Question: Before I start I will categorically state I have searched for an answer both here and on Google but no solutions have worked for me. I have tried display: table-cell, inline-block, all types of overflow but nothing is working.
My sidebar will 99% of the time be longer than the content. I would just set a min-height, however I have 3 different sidebars depending on what user is logged in. One is about 4 x longer than the other 2, so setting heights wouldn't work.
'''
<div class="container">
<?php include ('sidebar.php'); ?>
<div class="content">
content
</div>
</div>
'''
My CSS currently:
'''
.container {
width: 1210px;
background: #<?php echo $contentbgcolor; ?>; /* content bg colour */
margin-left: auto;
border-bottom: 1px solid #000;
border-right:1px solid #000;
border-left:1px solid #000;
margin-right: auto;
overflow: auto;
}
.content {
padding: 10px;
float:left;
}
.sidebar {
width: 250px;
overflow: auto;
position: absolute;
float:left;
padding: 10px 0px 0px 10px;
}
'''

Would appreciate any assistance.
Full HTML example:
'''
<div class="container">
<div class="sidebar">
<!-- Time Sidebox -->
<div class="sidebarBoxHeader">
Metropolis Time
</div>
<div class="sidebarBox">
<div id="clock" style="text-align:center; font-weight: bold; font-size: 18px;"></div><div style="text-align:center;">Sunday 5th April</div>
</div>
<!-- End time sidebox -->
<!-- Current game sidebox -->
<div class="sidebarBoxTitle">
Current Game(s)
</div>
<div class="sidebarBox" align="center">
<div align='center'>No games currently.</div>
<div style="margin-top: 10px;"><a href="sched_sunday.php"><i class="fa fa-external-link"></i> View today's schedule</a></div>
</div>
<!-- end current game box -->
<!-- Current game sidebox -->
<div class="sidebarBoxTitle">
Staff on Duty
</div>
<div class="sidebarBox" align="center">
<div align='center'>No staff on duty.</div><div style="margin-top: 10px;"><a href="roster.php"><i class="fa fa-external-link"></i> View full staff roster</a></div>
</div>
<!-- end current game box -->
<!-- Start Links Sidebox -->
<div class="sidebarBoxTitle">
Dashboard
</div>
<div class="sidebarBox borderBottom">
<ol style="list-style: none; display: inline; -webkit-padding-start: 0px;">
<li><a href="adm_index.php"><i class="fa fa-home"></i> Admin Home</a></li>
<li><a href="adm_games.php"><i class="fa fa-gamepad"></i> Game Management</a></li>
<li style="padding: 5px 0px 5px 0px;"><b>Schedule Options</b></li>
<li><a href="adm_customize.php"><i class="fa fa-paint-brush"></i> Customize Schedule</a>
<li><a href="adm_pages.php"><i class="fa fa-pencil"></i> Edit Pages</a></li>
<li style="padding: 5px 0px 5px 0px;"><b>Event Management</b></li>
<li><a href="adm_sched_events.php"><i class="fa fa-trophy"></i> Manage Events</a>
<li><a href="adm_events_new.php"><i class="fa fa-plus-circle"></i> Add New Event</a>
<li style="padding: 5px 0px 5px 0px;"><b>Staff Management</b></li>
<li><a href="adm_staff.php"><i class="fa fa-users"></i> Staff Management</a></li>
<li><a href="adm_staff_roster.php"><i class="fa fa-calendar"></i> Roster Management</a></li>
<li><a href="adm_sponsor.php"><i class="fa fa-link"></i> Sponsor Management</a></li>
<li style="padding: 5px 0px 5px 0px;"><b>Administration</b></li>
<li><a href="admin_users.php"><i class="fa fa-users"></i> User Management</a></li>
<li><a href="admin_permissions.php"><i class="fa fa-cogs"></i> Permission Groups</a></li>
<li><a href="admin_pages.php"><i class="fa fa-sitemap"></i> Page Permissions</a></li>
<li style="padding: 5px 0px 5px 0px;"><b>Staff Links</b></li>
<li><a href="staff_games.php"><i class="fa fa-gamepad"></i> Your Sponsored Games</a></li>
<li><a href="staff_hosts.php"><i class="fa fa-users"></i> Your Sponsored Hosts (Weekly)</a></li>
<li><a href="staff_event_hosts.php?Event="><i class="fa fa-users"></i> Your Sponsored Hosts (Event)</a></li>
<li><a href="staff_roster.php"><i class="fa fa-calendar"></i> Your Staff Roster</a></li>
<li style="padding-top: 10px;"><a href="user_settings.php"><i class="fa fa-wrench"></i> Account Settings</a></li>
<li><a href="logout.php"><i class="fa fa-sign-out"></i> Log Out [&nbsp;admin&nbsp;]</a></li>
</ol>
</div>
<!-- End links sidebox -->
</div>
<div class="content">
<div style="padding-bottom:10px;">
<form name="form1" method="get" action="">
<select name="Event" required style="width:257px; height:25px; font-size:18px; border:1px solid #000;">
<option value="">Change Event</option>
<option value='NewEvent'>NewEvent</option><option value='oneady'>oneady</option><option value='Test'>Test</option><option value='Testing'>Testing</option></select>
<input type="submit" name="submit" class="buttonRefresh" value="&#xf021; "></div>
<div class="contentBoxHeader">
Your Sponsored Hosts for event
</div>
<div class="schedBox">
<table width="100%" border="0" cellpadding="2" cellspacing="0" align="center">
<tr>
<td width="50%" class="schedHeader">Host Name</td>
<td width="50%" class="schedHeader">Prize Sets Required</td>
</tr>
<tr>
<td class="schedHeader" style="border-top: 1px solid #000;">Total Prize Sets Required:</td>
<td class="schedHeader" style="border-top: 1px solid #000;"></td>
</tr>
</table>
</div>
</div>
</div>
<div class="footer">
<div class="footerTxt">
Schedule Interface Version 1.0 Beta.
</div>
</div>
'''
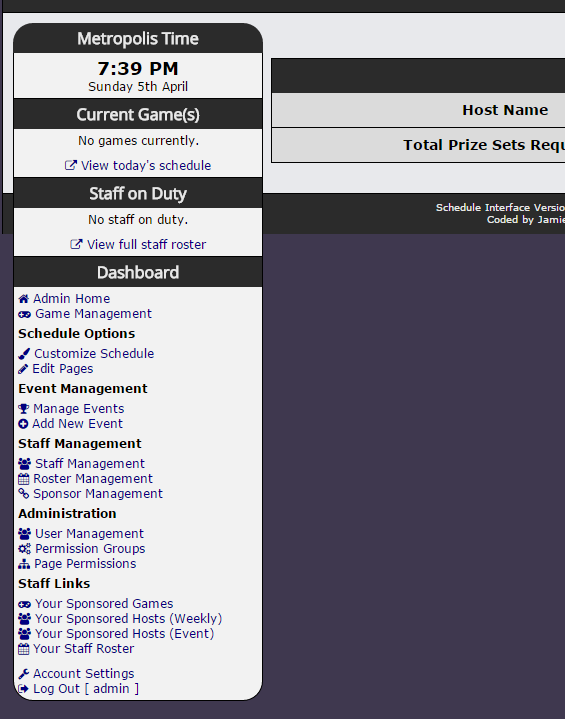
Answer: Removing the 'position:absolute' on the sidebar <URL>.